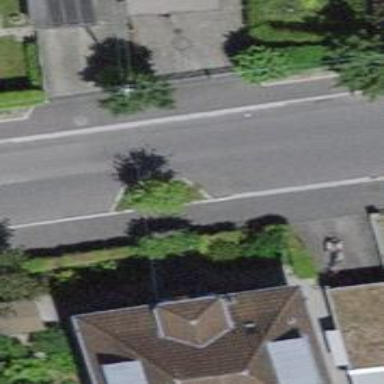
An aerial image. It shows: Chicane for traffic calming.